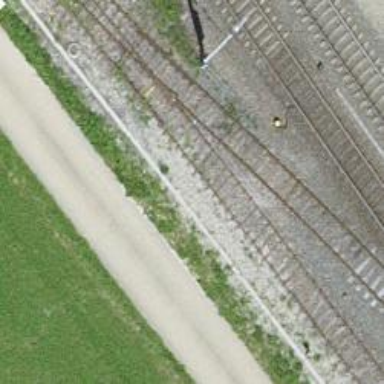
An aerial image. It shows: Siding railway line with electrified contact line for the trains.